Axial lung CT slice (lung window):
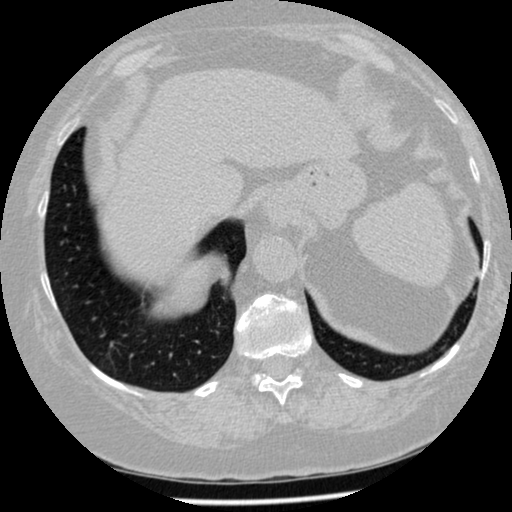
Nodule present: no